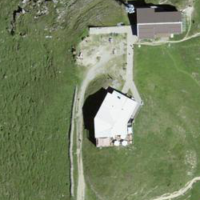
EUNIS habitat code: 26
Species observed at this site:
Aster alpinus
Parnassia palustris
Silene acaulis
Hedysarum hedysaroides